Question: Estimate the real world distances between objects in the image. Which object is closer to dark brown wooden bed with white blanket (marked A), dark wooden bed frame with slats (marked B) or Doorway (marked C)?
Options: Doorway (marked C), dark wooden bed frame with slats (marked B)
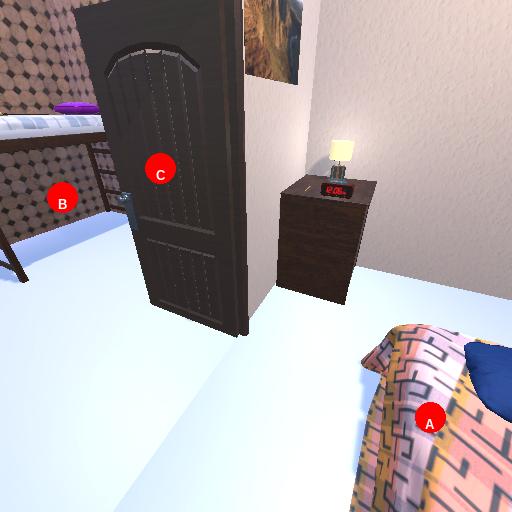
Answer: Doorway (marked C)